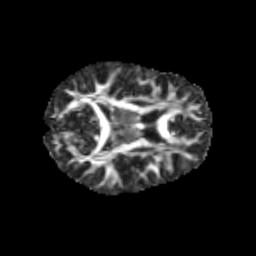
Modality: FA
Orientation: axial
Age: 9
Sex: female
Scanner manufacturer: siemens
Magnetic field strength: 3 T
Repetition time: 3.8 s
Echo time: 0.07 s